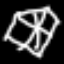
Label: diamond